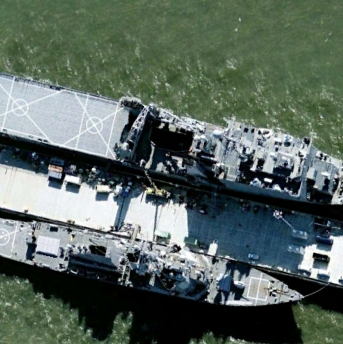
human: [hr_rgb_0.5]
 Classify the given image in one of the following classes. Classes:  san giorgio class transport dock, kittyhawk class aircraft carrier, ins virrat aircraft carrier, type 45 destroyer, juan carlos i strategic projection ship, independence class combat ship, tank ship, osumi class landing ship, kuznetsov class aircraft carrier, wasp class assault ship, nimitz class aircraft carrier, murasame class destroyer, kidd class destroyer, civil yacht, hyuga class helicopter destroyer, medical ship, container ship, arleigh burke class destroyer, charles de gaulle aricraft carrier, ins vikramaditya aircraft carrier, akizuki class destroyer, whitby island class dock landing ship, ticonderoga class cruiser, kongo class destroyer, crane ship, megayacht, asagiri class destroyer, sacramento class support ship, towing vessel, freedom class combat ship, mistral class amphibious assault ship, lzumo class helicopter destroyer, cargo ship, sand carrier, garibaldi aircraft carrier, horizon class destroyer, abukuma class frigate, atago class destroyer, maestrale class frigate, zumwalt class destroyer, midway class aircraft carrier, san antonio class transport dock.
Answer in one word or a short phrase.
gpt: Whitby Island class dock landing ship